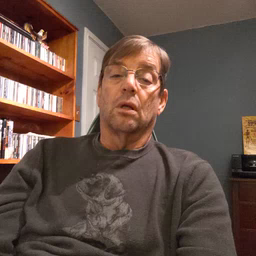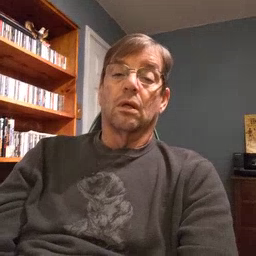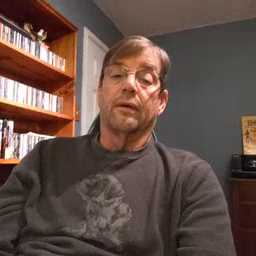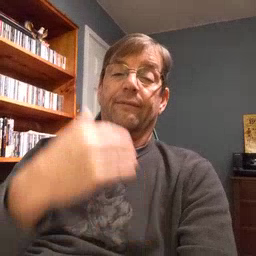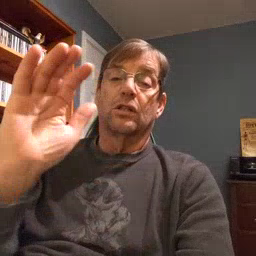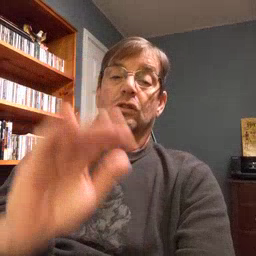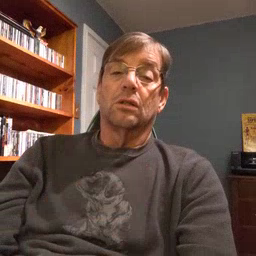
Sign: finish